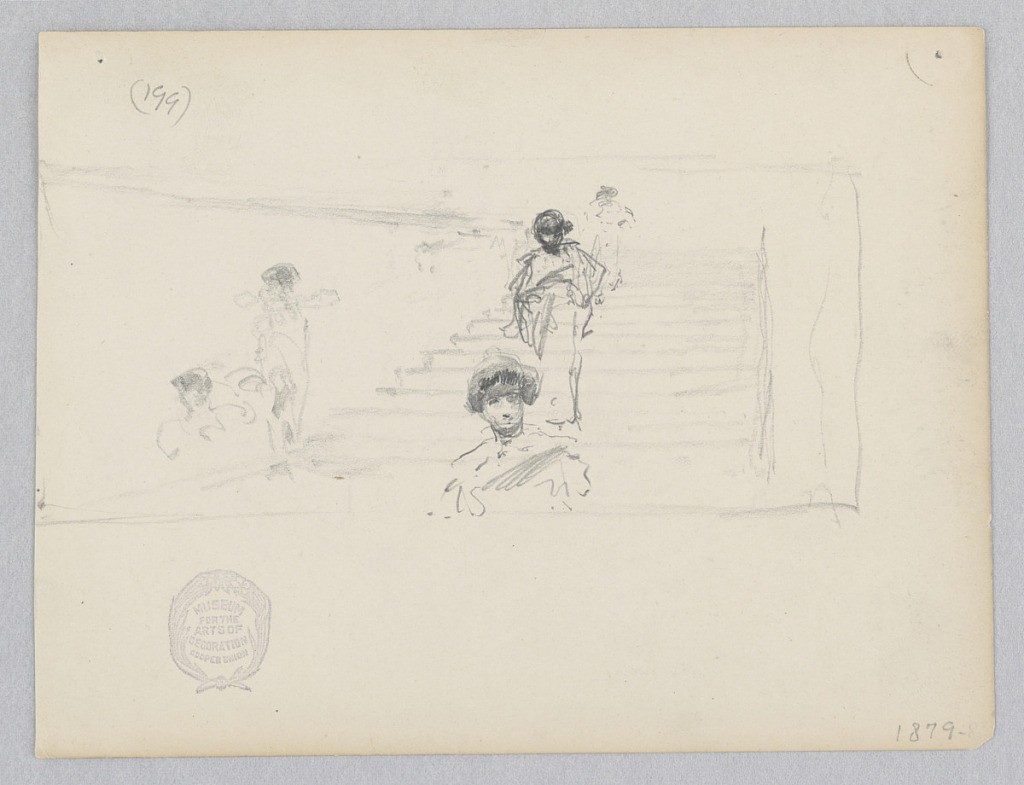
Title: Figures
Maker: Robert Frederick Blum, American, 1857–1903
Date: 1879
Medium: Graphite on wove paper
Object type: Drawing
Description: Sketch of five figures descending a staircase.